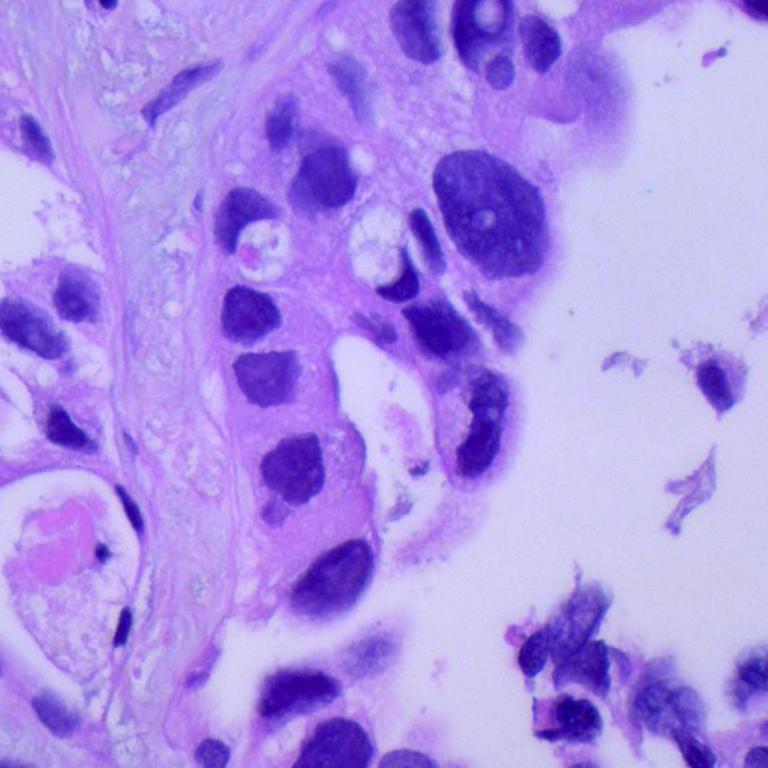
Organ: lung
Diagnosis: adenocarcinomas